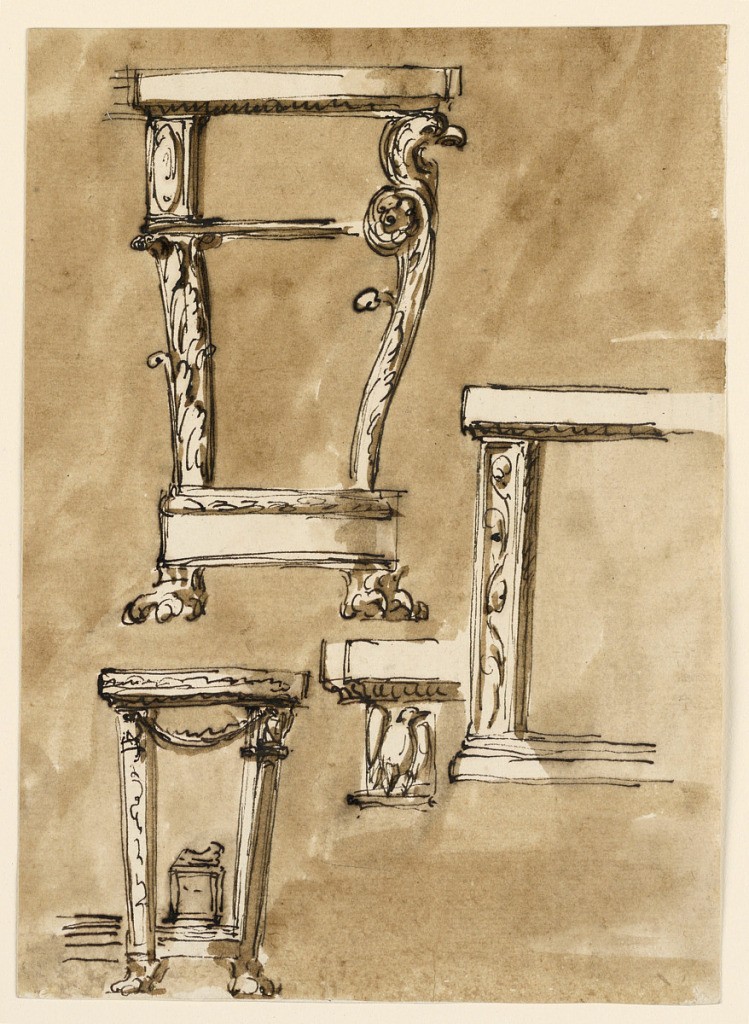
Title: Tables
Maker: Giuseppe Barberi, Italian, 1746–1809
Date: ca. 1795
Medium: Pen and brown ink, brush and brown wash on off-white laid paper, lined
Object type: Drawing
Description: Above, at left, design for a round console table with alternative suggestions, supported by lion's feet which are connected by a kind of angular panel above a connecting molding. The support at right is formed by leaves and scrolls and an eagle's neck and head. Below: a console table is supported by two oblique pillars with lion's feet, the capitals being connected by a festoon. Above the feet is a connecting base, upon which stands a pedestal with a figure. Beside is the left corner of a top supported by a panel with a bird. At right is the left side of a project: a pillar stand supon a base and supports the top. Usual background.